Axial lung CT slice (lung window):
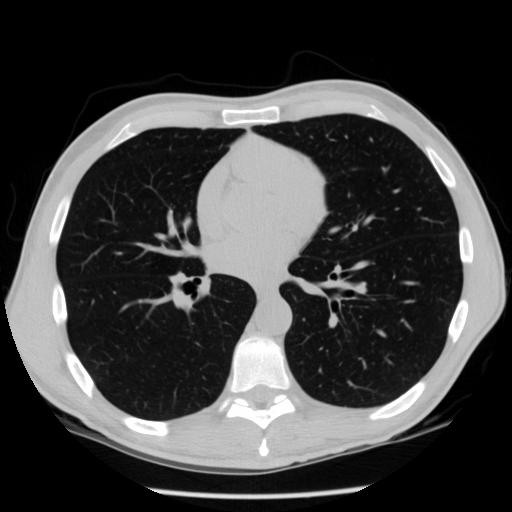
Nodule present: no